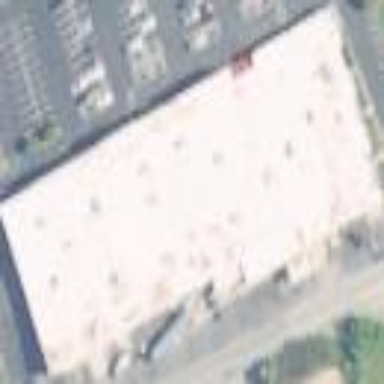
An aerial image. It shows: Retail building.